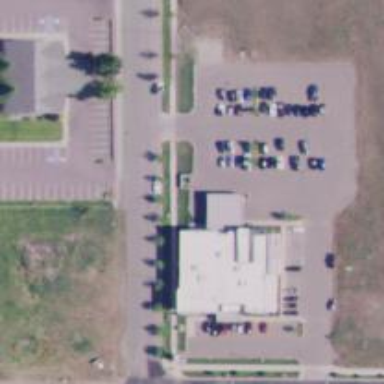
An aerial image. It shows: Healthcare clinic.